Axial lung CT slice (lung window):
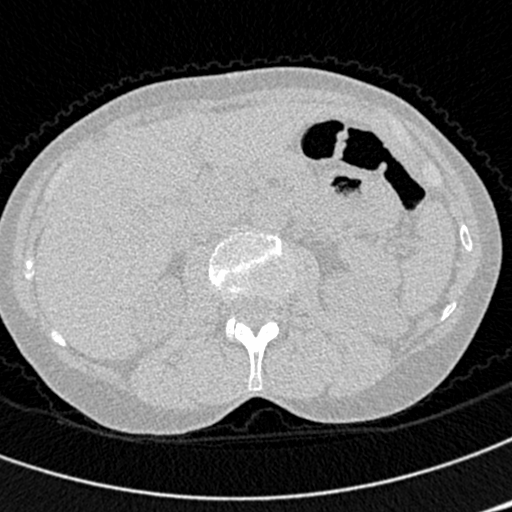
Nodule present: no